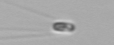
Label: Chaetoceros_subtilis